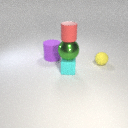
small yellow rubber sphere in front of large purple rubber cylinder